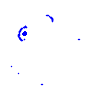
Particle: electron